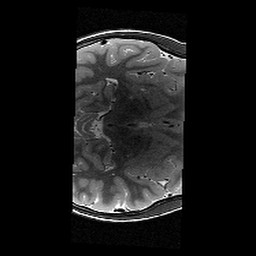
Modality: T2w
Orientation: axial
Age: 11
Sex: male
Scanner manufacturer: siemens
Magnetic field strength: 3 T
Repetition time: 9.23 s
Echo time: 0.067 s